Field crop: maize
Growth stage: 2
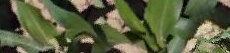
Species: maize